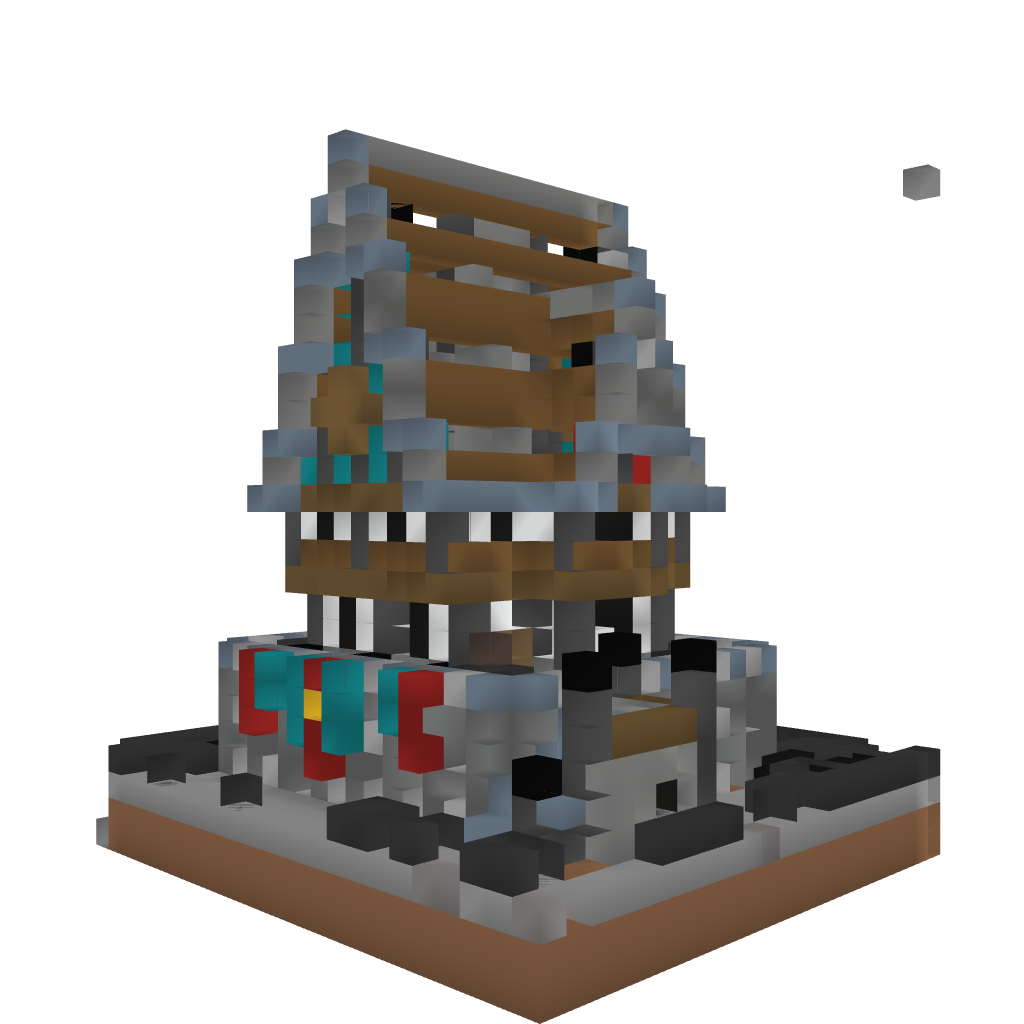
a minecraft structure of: Blue Wolf Inn